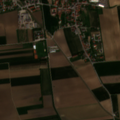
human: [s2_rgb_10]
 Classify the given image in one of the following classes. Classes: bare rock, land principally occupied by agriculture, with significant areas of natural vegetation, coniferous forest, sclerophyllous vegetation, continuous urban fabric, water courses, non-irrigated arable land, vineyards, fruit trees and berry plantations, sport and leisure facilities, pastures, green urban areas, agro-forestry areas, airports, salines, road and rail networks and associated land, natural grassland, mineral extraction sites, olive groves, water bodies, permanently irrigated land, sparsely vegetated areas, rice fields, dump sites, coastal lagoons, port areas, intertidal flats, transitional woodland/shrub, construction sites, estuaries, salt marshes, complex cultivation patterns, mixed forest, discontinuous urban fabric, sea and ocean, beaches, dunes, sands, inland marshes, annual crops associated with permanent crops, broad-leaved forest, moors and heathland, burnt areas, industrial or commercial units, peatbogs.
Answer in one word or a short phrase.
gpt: discontinuous urban fabric, non-irrigated arable land, complex cultivation patterns